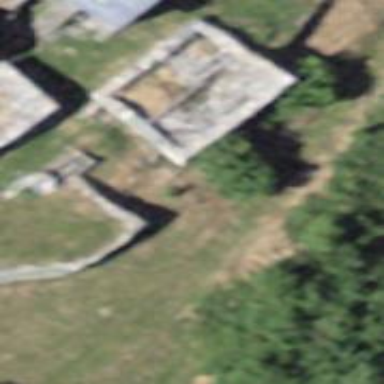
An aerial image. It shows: Historic building in ruins.